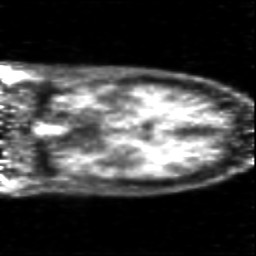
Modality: PET
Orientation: coronal
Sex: male
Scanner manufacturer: siemens